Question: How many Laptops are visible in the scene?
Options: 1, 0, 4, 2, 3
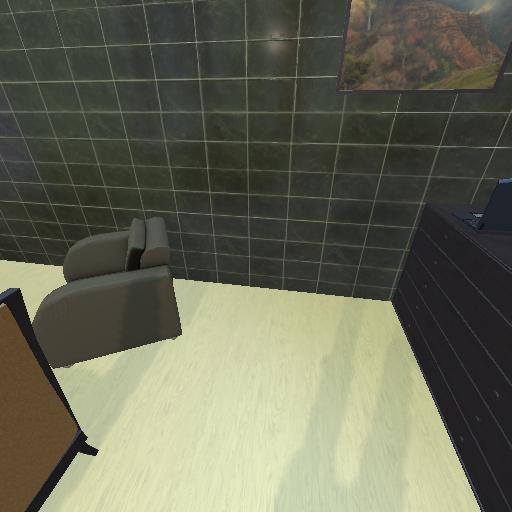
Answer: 1